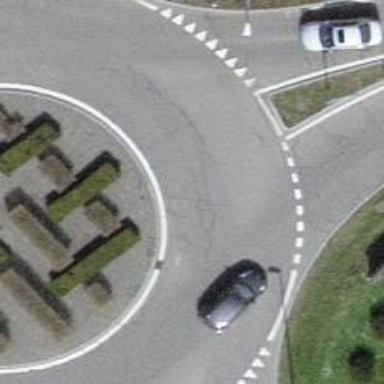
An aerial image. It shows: Secondary road made of asphalt leading to roundabout.